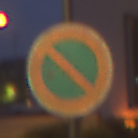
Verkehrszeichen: EingeschraenktesHalteverbot
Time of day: Night
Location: Outdoor (Urban)
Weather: PartlyCloudy
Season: NotSpecified
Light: Artificial